Question: I have been drawing Venn diagrams, coding loops and different sets(symmetrical_differences, unions, intersection, isdisjoint), enumerating by row numbers for the better part of a day or two trying to figure out how to implement this in code.
'''
a = [1, 2, 2, 3] # <-------------|
b = [1, 2, 3, 3, 4] # <----------| Do not need to be in order.
result = [1, 2, 2, 3, 3, 4] # <--|
'''
OR:
'''
A = [1,'d','d',3,'x','y']
B = [1,'d',3,3,'z']
result = [1,'d','d',3,3,'x','y','z']
'''
# edit:
Not trying to do 'a + b' = [1, 1, 2, 2, 2, 3, 3, 3, 4]
Trying to do something like:
'a - b' = [2]
'b - a' = [3, 4]
'a b' = [1,2,3]
So
'[a - b] + [b - a] + a b' = [1, 2, 2, 3, 3, 4] ?
I am not sure here.
I have two spread sheets, each with several thousand lines. I want to compare both spreadsheets by a column type.
I have created lists from each column to compare/merge.
'''
def returnLineList(fn):
with open(fn,'r') as f:
lines = f.readlines()
line_list = []
for line in lines:
line = line.split(' ')
line_list.append(line)
return line_list
def returnHeaderIndexDictionary(titles):
tmp_dict = {}
for x in titles:
tmp_dict.update({x:titles.index(x)})
return tmp_dict
def returnColumn(index, l):
column = []
for row in l:
column.append(row[index])
return column
def enumList(column):
tmp_list = []
for row, item in enumerate(column):
tmp_list.append([row,item])
return tmp_list
def compareAndMergeEnumerated(L1,L2):
less = []
more = []
same = []
for row1,item1 in enumerate(L1):
for row2,item2 in enumerate(L2):
if item1 in item2:
count1 = L1.count(item1)
count2 = L2.count(item2)
dif = count1 - count2
if dif != 0:
if dif < 0:
less.append(["dif:"+str(dif),[item1,row1],[item2,row2]])
if dif > 0:
more.append(["dif:"+str(dif),[item1,row1],[item2,row2]])
else:
same.append(["dif:"+str(dif),[item1,row1],[item2,row2]])
break
return less,more,same,len(less+more+same),len(L1),len(L2)
def main():
unsorted_lines = returnLineList('unsorted.csv')
manifested_lines = returnLineList('manifested.csv')
indexU = returnHeaderIndexDictionary(unsorted_lines[0])
indexM = returnHeaderIndexDictionary(manifested_lines[0])
u_j_column = returnColumn(indexU['jnumber'],unsorted_lines)
m_j_column = returnColumn(indexM['jnumber'],manifested_lines)
print(compareAndMergeEnumerated(u_j_column,m_j_column))
if __name__ == '__main__':
main()
'''
# update:
'''
from collections import OrderedDict
A = [1,'d','d',3,'x','y']
B = [1,'d',3,3,'z']
M = A + B
R = [1,'d','d',3,3,'x','y','z']
ACount = {}
AL = lambda x: ACount.update({str(x):A.count(x)})
[AL(x) for x in A]
BCount = {}
BL = lambda x: BCount.update({str(x):B.count(x)})
[BL(x) for x in B]
MCount = {}
ML = lambda x: MCount.update({str(x):M.count(x)})
[ML(x) for x in M]
RCount = {}
RL = lambda x: RCount.update({str(x):R.count(x)})
[RL(x) for x in R]
print('^sym_difAB',set(A) ^ set(B)) # set(A).symmetric_difference(set(B))
print('^sym_difBA',set(B) ^ set(A)) # set(A).symmetric_difference(set(B))
print('|union ',set(A) | set(B)) # set(A).union(set(B))
print('&intersect',set(A) & set(B)) # set(A).intersection(set(B))
print('-dif AB ',set(A) - set(B)) # set(A).difference(set(B))
print('-dif BA ',set(B) - set(A))
print('<=subsetAB',set(A) <= set(B)) # set(A).issubset(set(B))
print('<=subsetBA',set(B) <= set(A)) # set(B).issubset(set(A))
print('>=supsetAB',set(A) >= set(B)) # set(A).issuperset(set(B))
print('>=supsetBA',set(B) >= set(A)) # set(B).issuperset(set(A))
print(sorted(A + [x for x in (set(A) ^ set(B))]))
#[1, 3, 'd', 'd', 'x', 'x', 'y', 'y', 'z']
print(sorted(B + [x for x in (set(A) ^ set(B))]))
#[1, 3, 3, 'd', 'x', 'y', 'z', 'z']
cA = lambda y: A.count(y)
cB = lambda y: B.count(y)
cM = lambda y: M.count(y)
cR = lambda y: R.count(y)
print(sorted([[y,cA(y)] for y in (set(A) ^ set(B))]))
#[['x', 1], ['y', 1], ['z', 0]]
print(sorted([[y,cB(y)] for y in (set(A) ^ set(B))]))
#[['x', 0], ['y', 0], ['z', 1]]
print(sorted([[y,cA(y)] for y in A]))
print(sorted([[y,cB(y)] for y in B]))
print(sorted([[y,cM(y)] for y in M]))
print(sorted([[y,cR(y)] for y in R]))
#[[1, 1], [3, 1], ['d', 2], ['d', 2], ['x', 1], ['y', 1]]
#[[1, 1], [3, 2], [3, 2], ['d', 1], ['z', 1]]
#[[1, 2], [1, 2], [3, 3], [3, 3], [3, 3], ['d', 3], ['d', 3], ['d', 3], ['x', 1], ['y', 1], ['z', 1]]
#[[1, 1], [3, 2], [3, 2], ['d', 2], ['d', 2], ['x', 1], ['y', 1], ['z', 1]]
cAL = sorted([[y,cA(y)] for y in A])
'''

# update: 2
Basically I think it is time for me to learn:
- <URL>
It looks like a combination of aggregation, groupby, and summing.
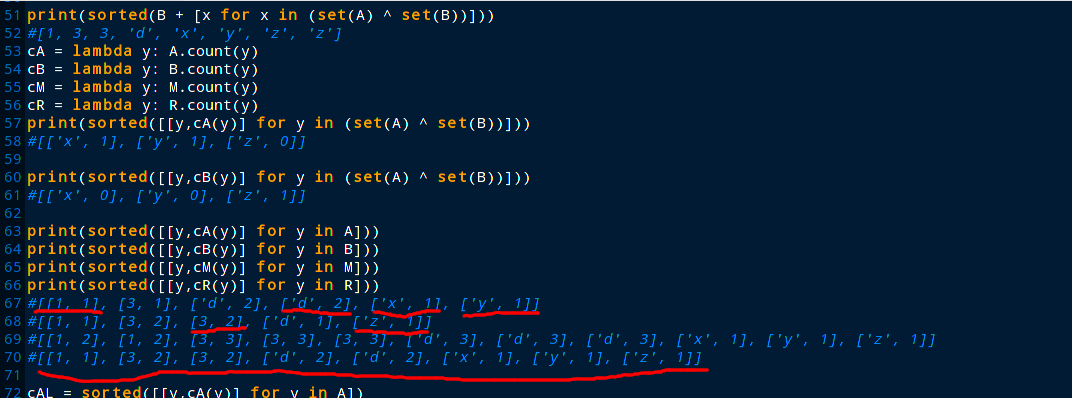
Answer: After further review (and experimentation with a Python interpreter now that I'm home), I see what you're trying to do, but it contradicts your title about removing duplicates. I see you're viewing each additional element as a new indexed unique item.
This is conceptually similar to the decorate, sort, undecorate pattern, just substitute the term "sort" with "join" or "set operation".
So here's a setup, first import 'itertools' so we can group each like element and enumerate them into a set:
'''
import itertools
def indexed_set(a_list):
'''
assuming given a sorted list,
groupby like items,
and index from 0 for each group
return a set of tuples with like items and their index for set operations
'''
return set((like, like_index) for _like, like_iter in itertools.groupby(a_list)
for like_index, like in enumerate(like_iter))
'''
Later we'll need to convert the set with indexes back to a list:
'''
def remove_index_return_list(an_indexed_set):
'''
given a set of two-length tuples (or other iterables)
drop the index and
return a sorted list of the items
(sorted by str() for comparison of mixed types)
'''
return sorted((item for item, _like_index in an_indexed_set), key=str)
'''
Finally, we need our data (taken from the data you provided):
'''
a = [1, 2, 2, 3]
b = [1, 2, 3, 3, 4]
expected_result = [1, 2, 2, 3, 3, 4]
'''
And here's my proposed usage:
'''
a_indexed = indexed_set(a)
b_indexed = indexed_set(b)
actual_result = remove_index_return_list(a_indexed | b_indexed)
assert expected_result == actual_result
'''
does not raise an AssertionError, and
'''
print(actual_result)
'''
prints:
'''
[1, 2, 2, 3, 3, 4]
'''
---
EDIT: Since I made the functions handle mixed cases, I figured I'd demo:
'''
c = [1,'d','d',3,'x','y']
d = [1,'d',3,3,'z']
expected_result = [1,'d','d',3,3,'x','y','z']
c_indexed = indexed_set(c)
d_indexed = indexed_set(d)
actual_result = remove_index_return_list(c_indexed | d_indexed)
assert actual_result == expected_result
'''
And we see we don't have exactly what we expect, but pretty close due to sorting:
'''
Traceback (most recent call last):
File "<stdin>", line 1, in <module>
AssertionError
>>> actual_result
[1, 3, 3, 'd', 'd', 'x', 'y', 'z']
>>> expected_result
[1, 'd', 'd', 3, 3, 'x', 'y', 'z']
'''